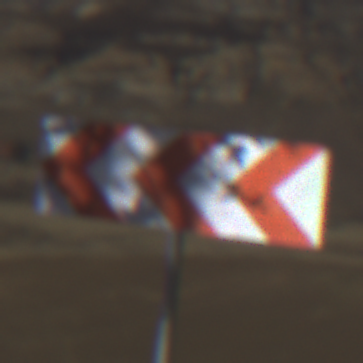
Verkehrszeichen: RichtungstafelnInKurvenGrossRechts
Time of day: MorningAfternoon
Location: Outdoor (Nature)
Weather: Clear
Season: NotSpecified
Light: Natural